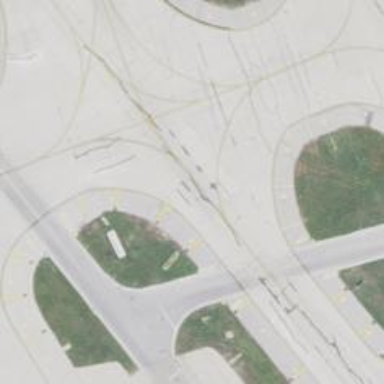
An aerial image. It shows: Image of taxiway at airport.